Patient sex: F
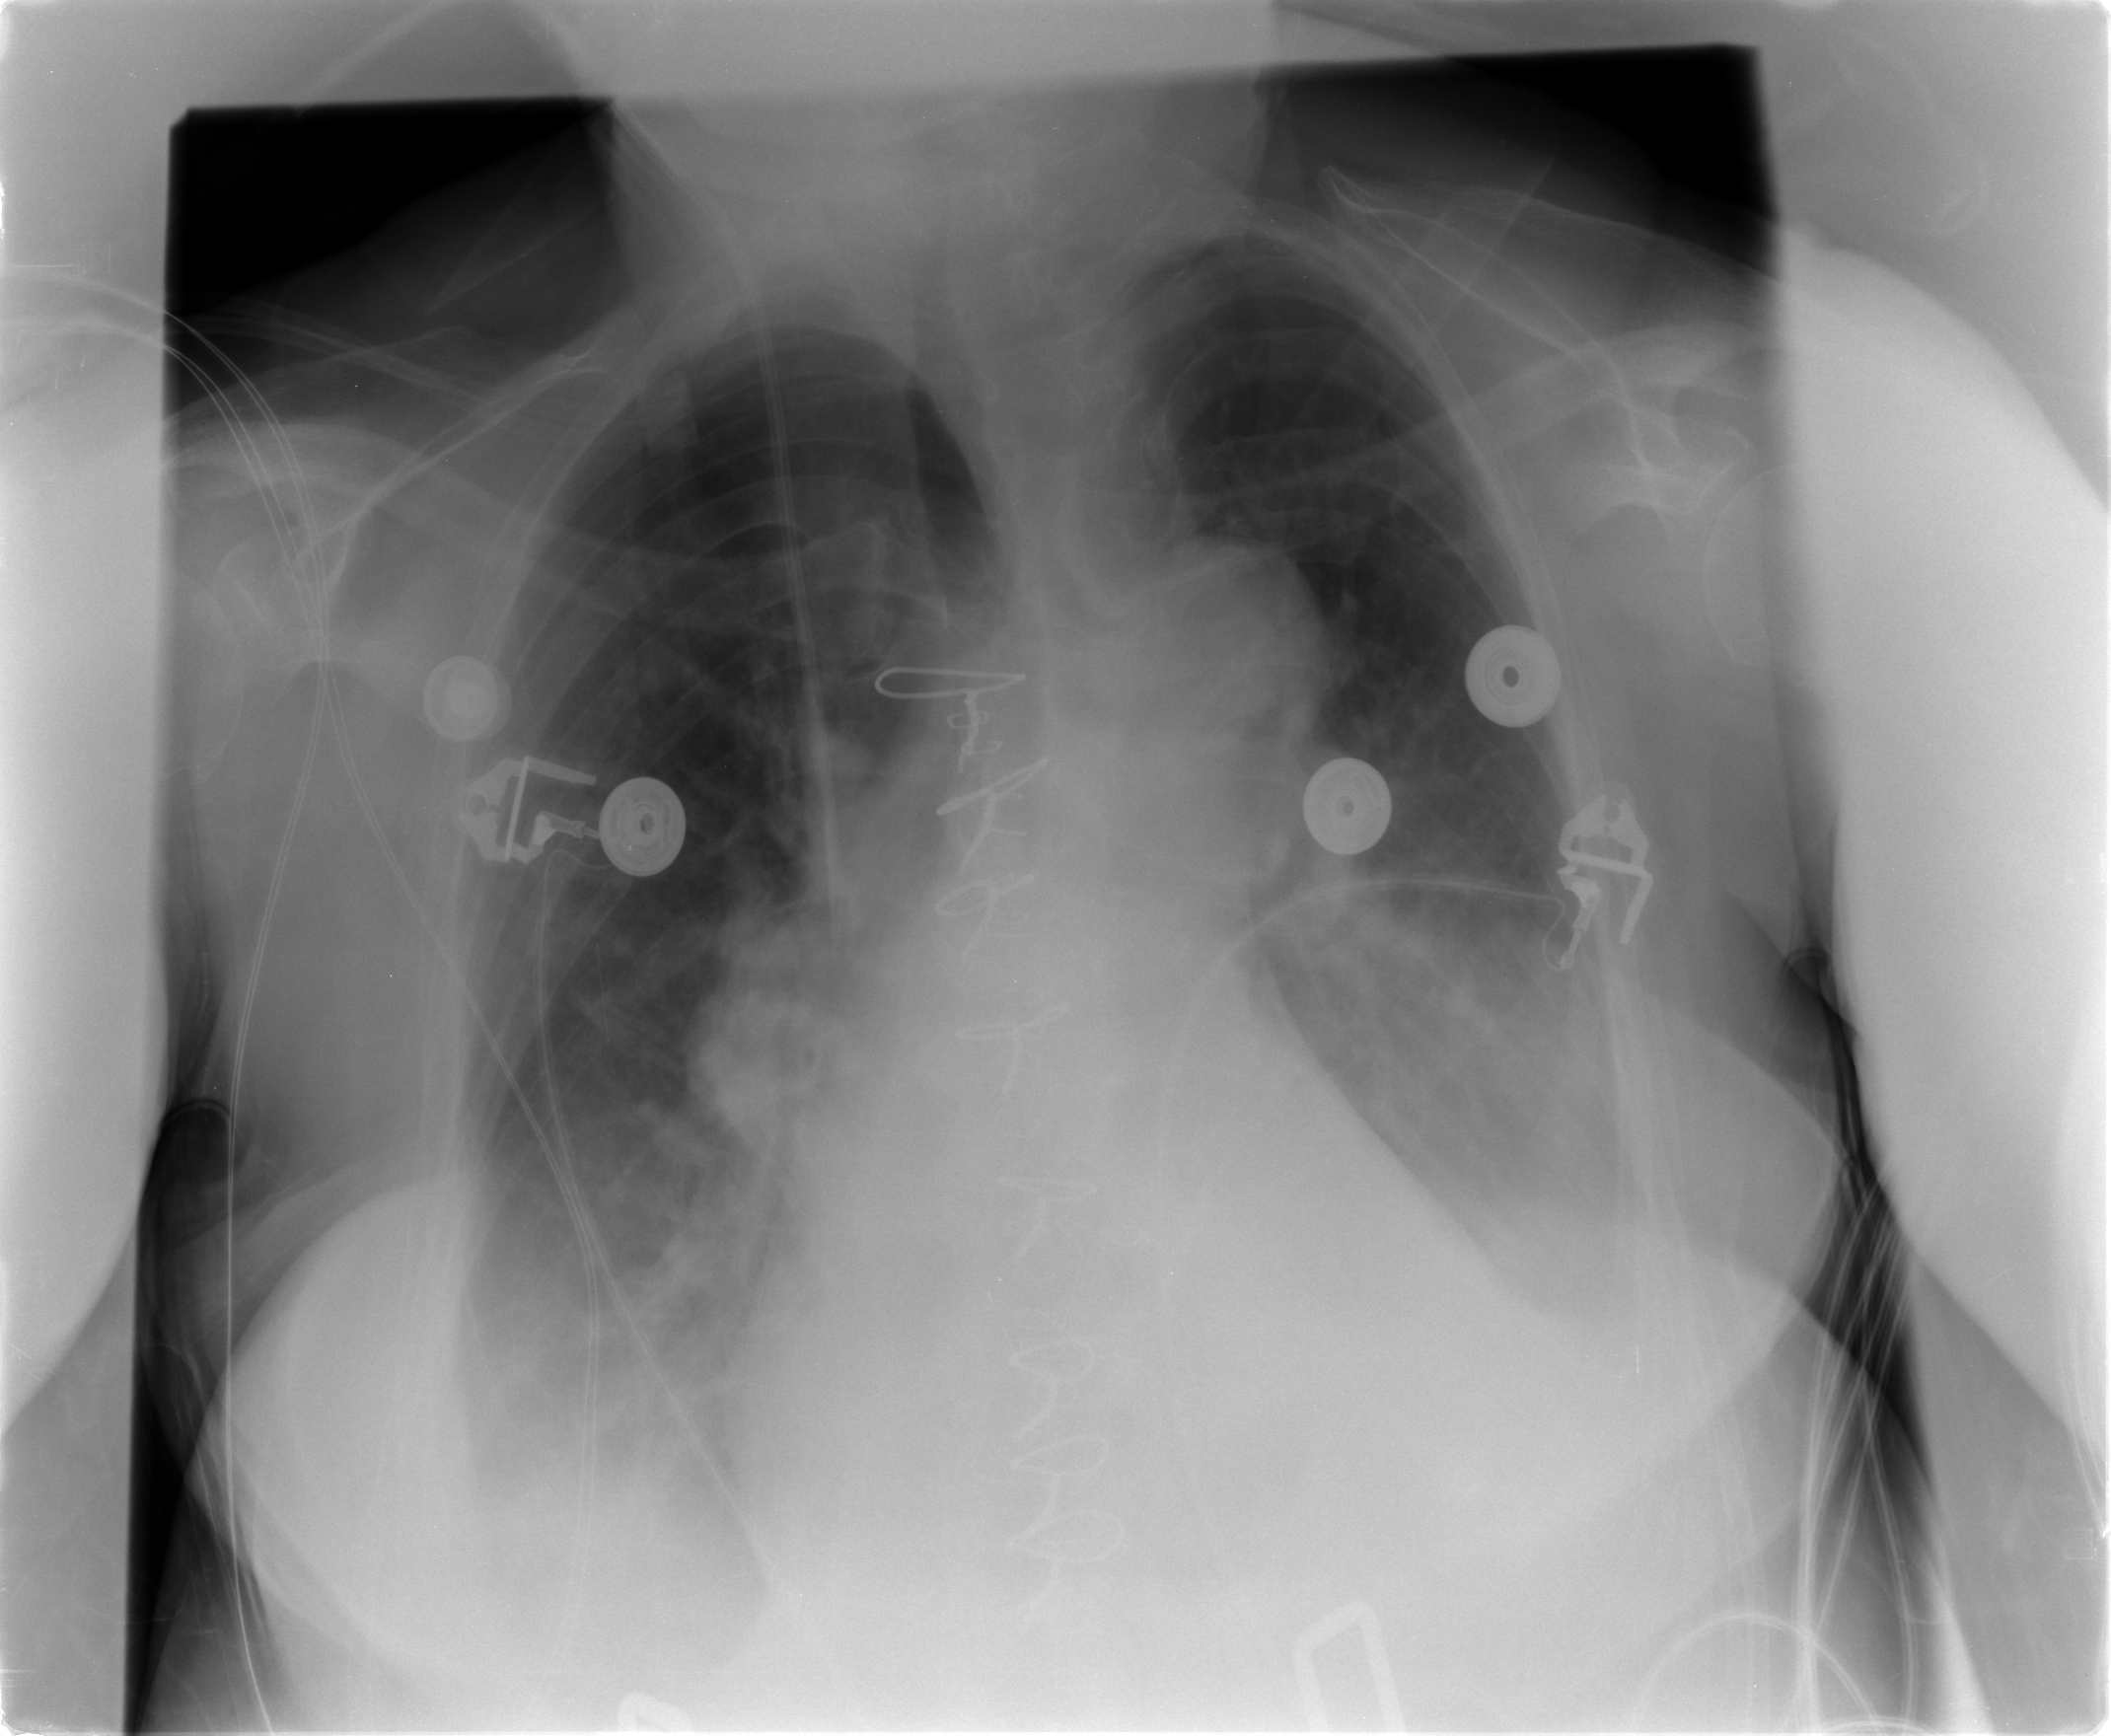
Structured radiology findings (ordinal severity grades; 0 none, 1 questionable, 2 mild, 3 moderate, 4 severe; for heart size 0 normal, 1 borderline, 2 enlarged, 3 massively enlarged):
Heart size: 1
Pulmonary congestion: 2
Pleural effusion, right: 2
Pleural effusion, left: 3
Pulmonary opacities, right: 0
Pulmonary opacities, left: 0
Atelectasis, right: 2
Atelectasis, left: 2